Field crop: maize
Growth stage: 2
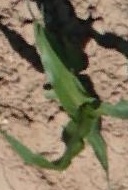
Species: maize